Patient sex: M
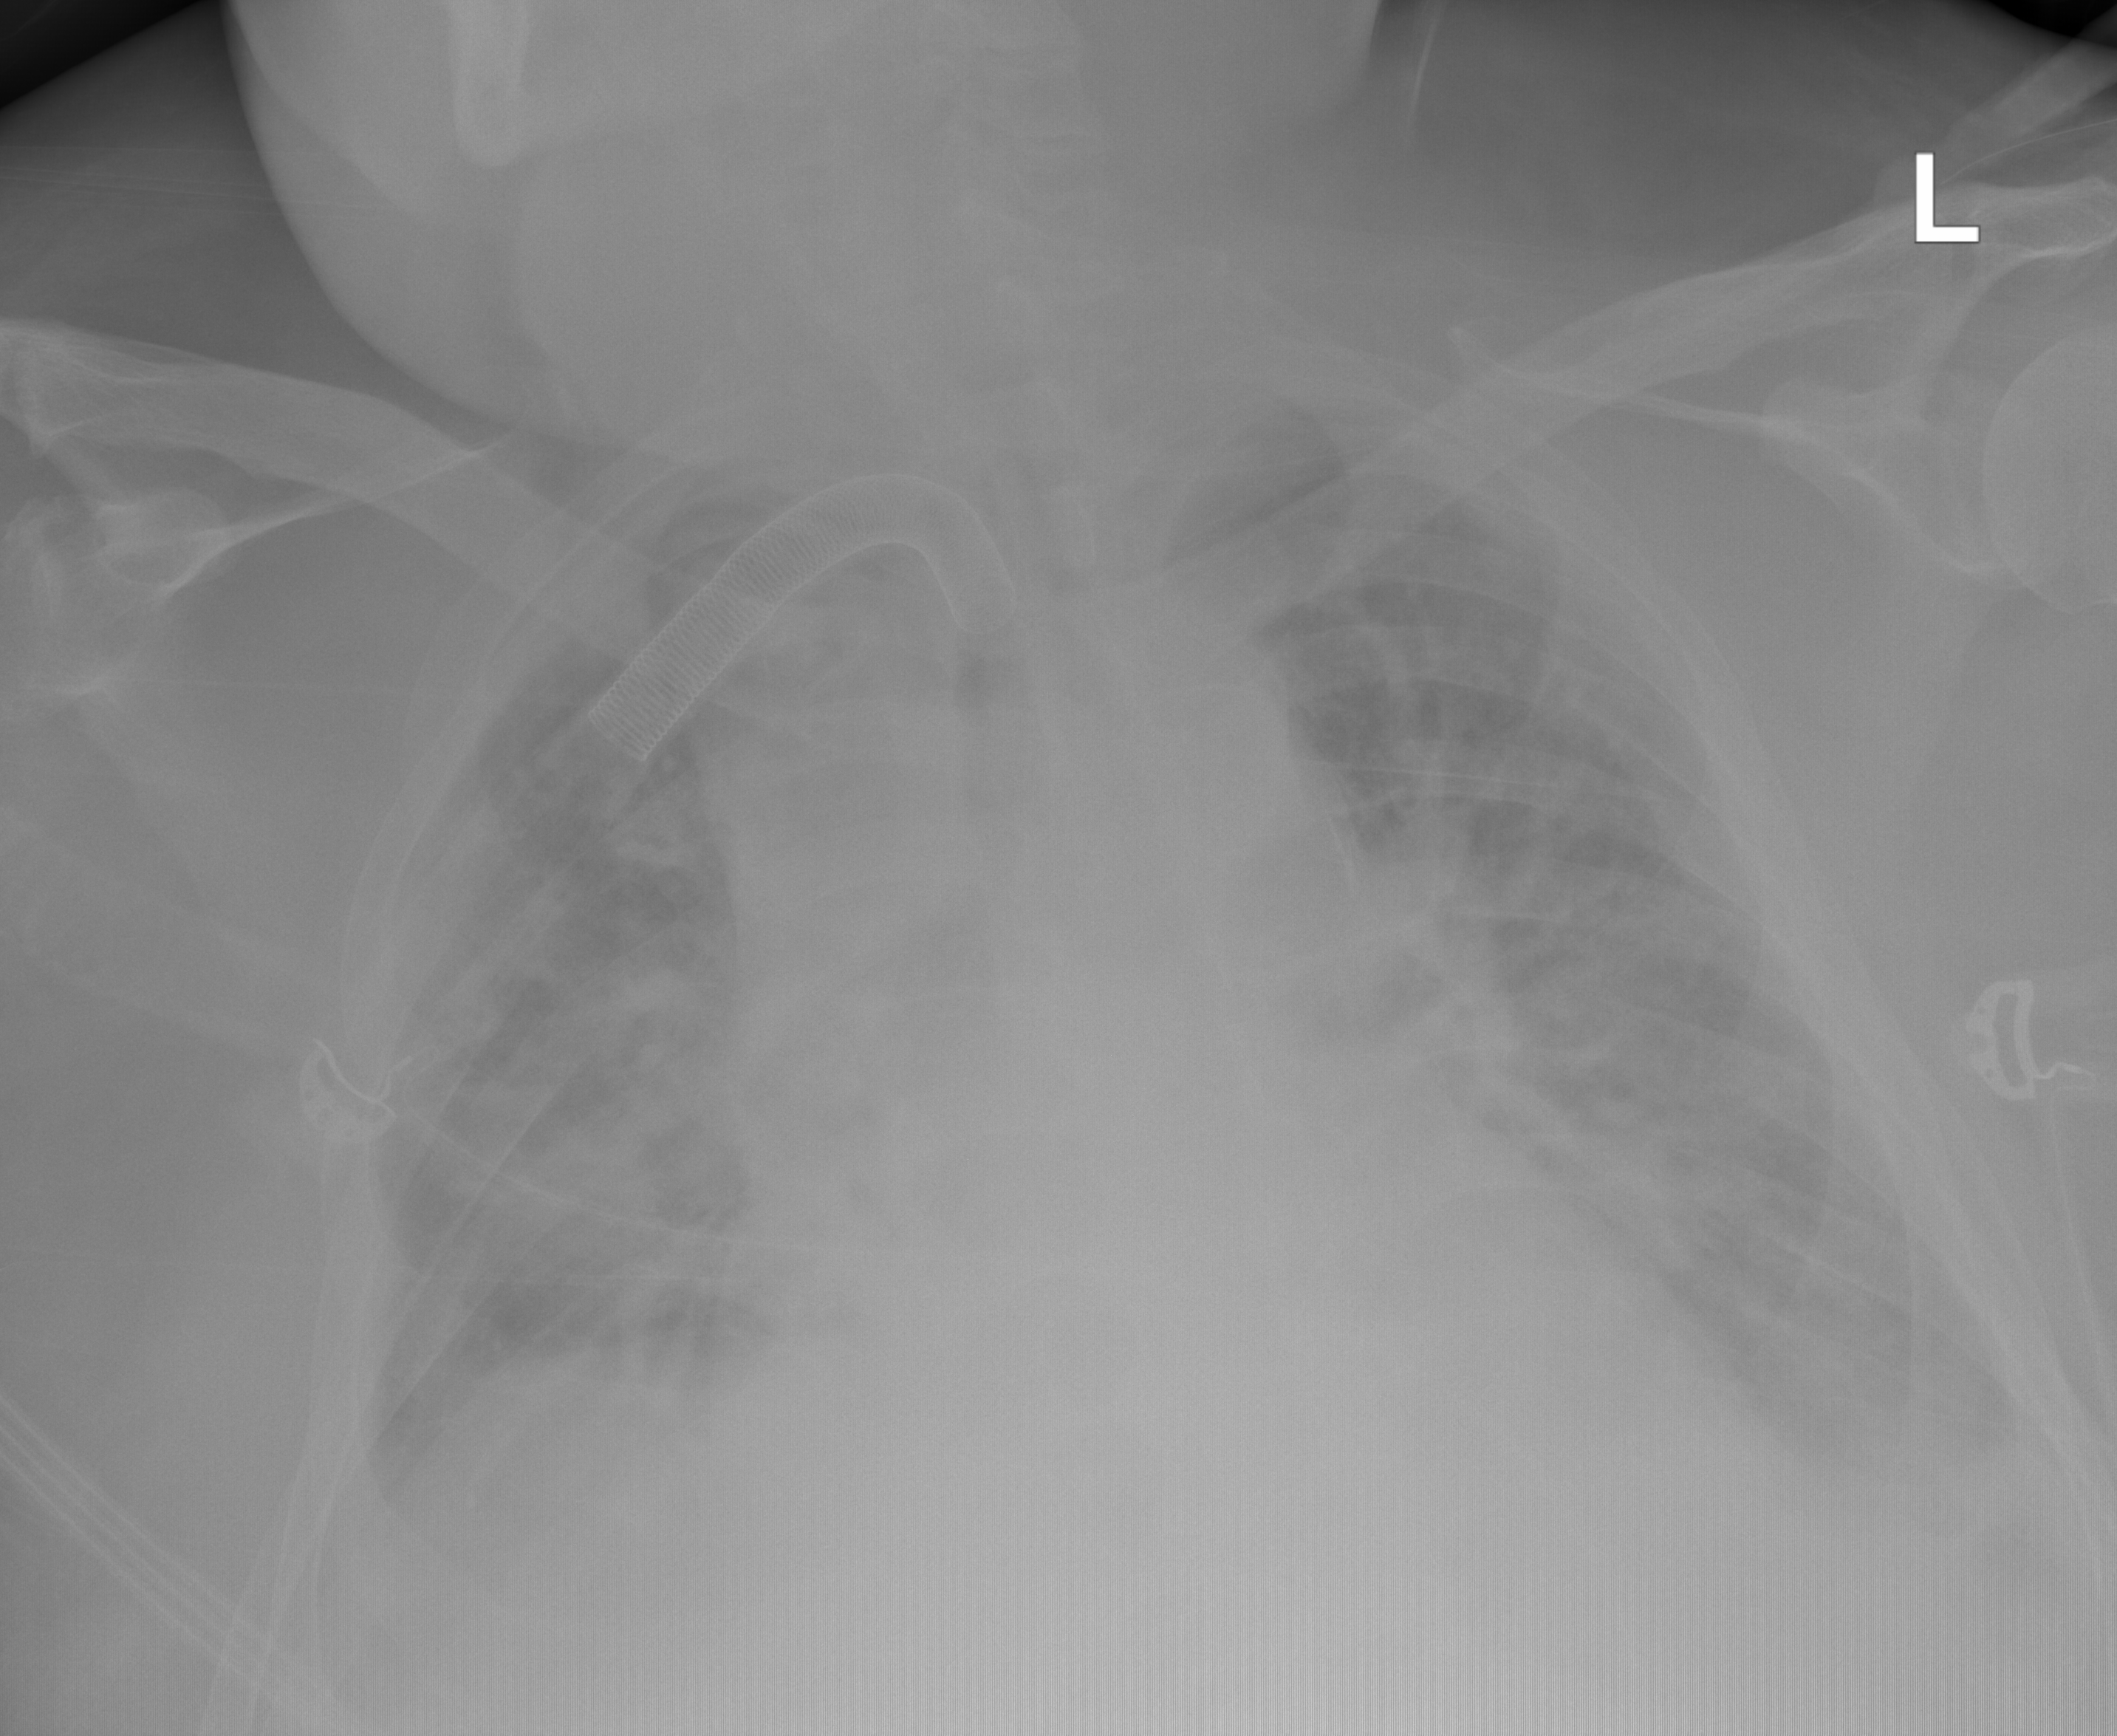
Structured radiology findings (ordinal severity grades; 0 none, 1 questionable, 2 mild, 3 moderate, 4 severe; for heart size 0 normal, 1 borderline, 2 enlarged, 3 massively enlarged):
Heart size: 2
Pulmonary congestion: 3
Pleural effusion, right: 3
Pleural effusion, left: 2
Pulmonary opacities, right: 3
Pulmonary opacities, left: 3
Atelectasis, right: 3
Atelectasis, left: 3